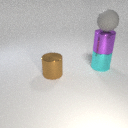
large cyan metal cylinder below large purple metal cylinder